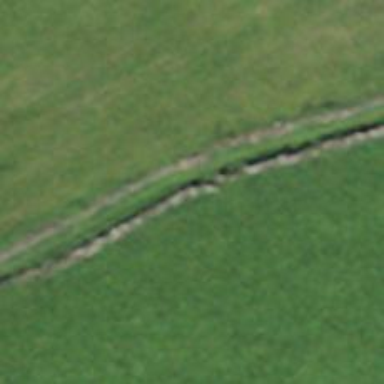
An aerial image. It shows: Wall made of dry stone.